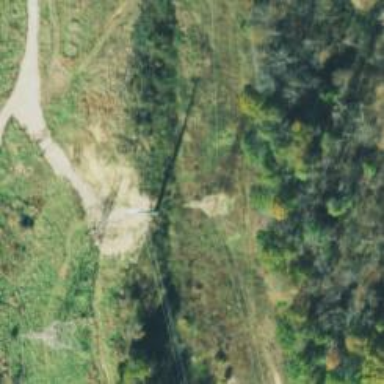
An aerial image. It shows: Power tower.